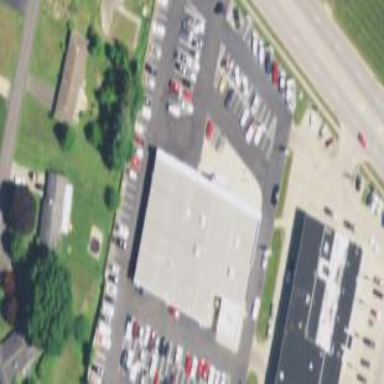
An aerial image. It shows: Building that houses car shop.